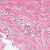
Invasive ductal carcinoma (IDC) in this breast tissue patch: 0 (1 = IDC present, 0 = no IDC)